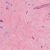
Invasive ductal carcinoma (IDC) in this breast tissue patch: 0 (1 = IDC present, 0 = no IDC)